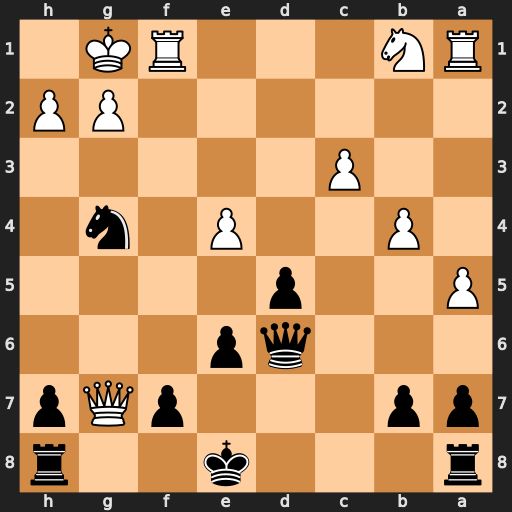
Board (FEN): r3k2r/pp3pQp/3qp3/P2p4/1P2P1n1/2P5/6PP/RN3RK1
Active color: b
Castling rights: kq
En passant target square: -
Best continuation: Qxh2#